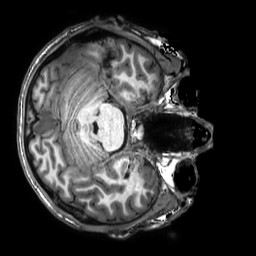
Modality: T1w
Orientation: axial
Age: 31
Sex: male
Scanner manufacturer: philips
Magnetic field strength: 3 T
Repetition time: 0.008194 s
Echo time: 0.003773 s